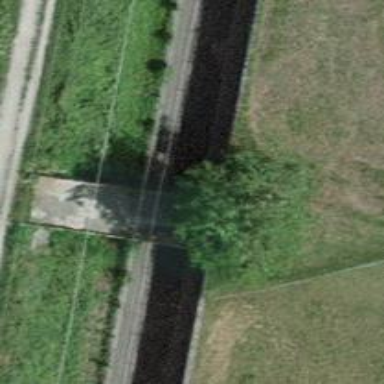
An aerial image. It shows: Swing gate.